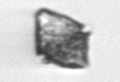
Label: Kryptoperidinium_triquetrum